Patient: sex M, age 57
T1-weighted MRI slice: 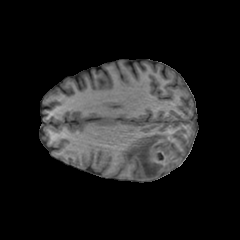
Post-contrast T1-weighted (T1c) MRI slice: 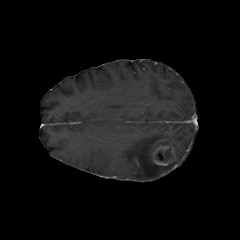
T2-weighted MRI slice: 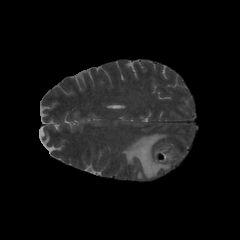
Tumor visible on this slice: yes
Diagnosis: Glioblastoma, IDH-wildtype
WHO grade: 4